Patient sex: M
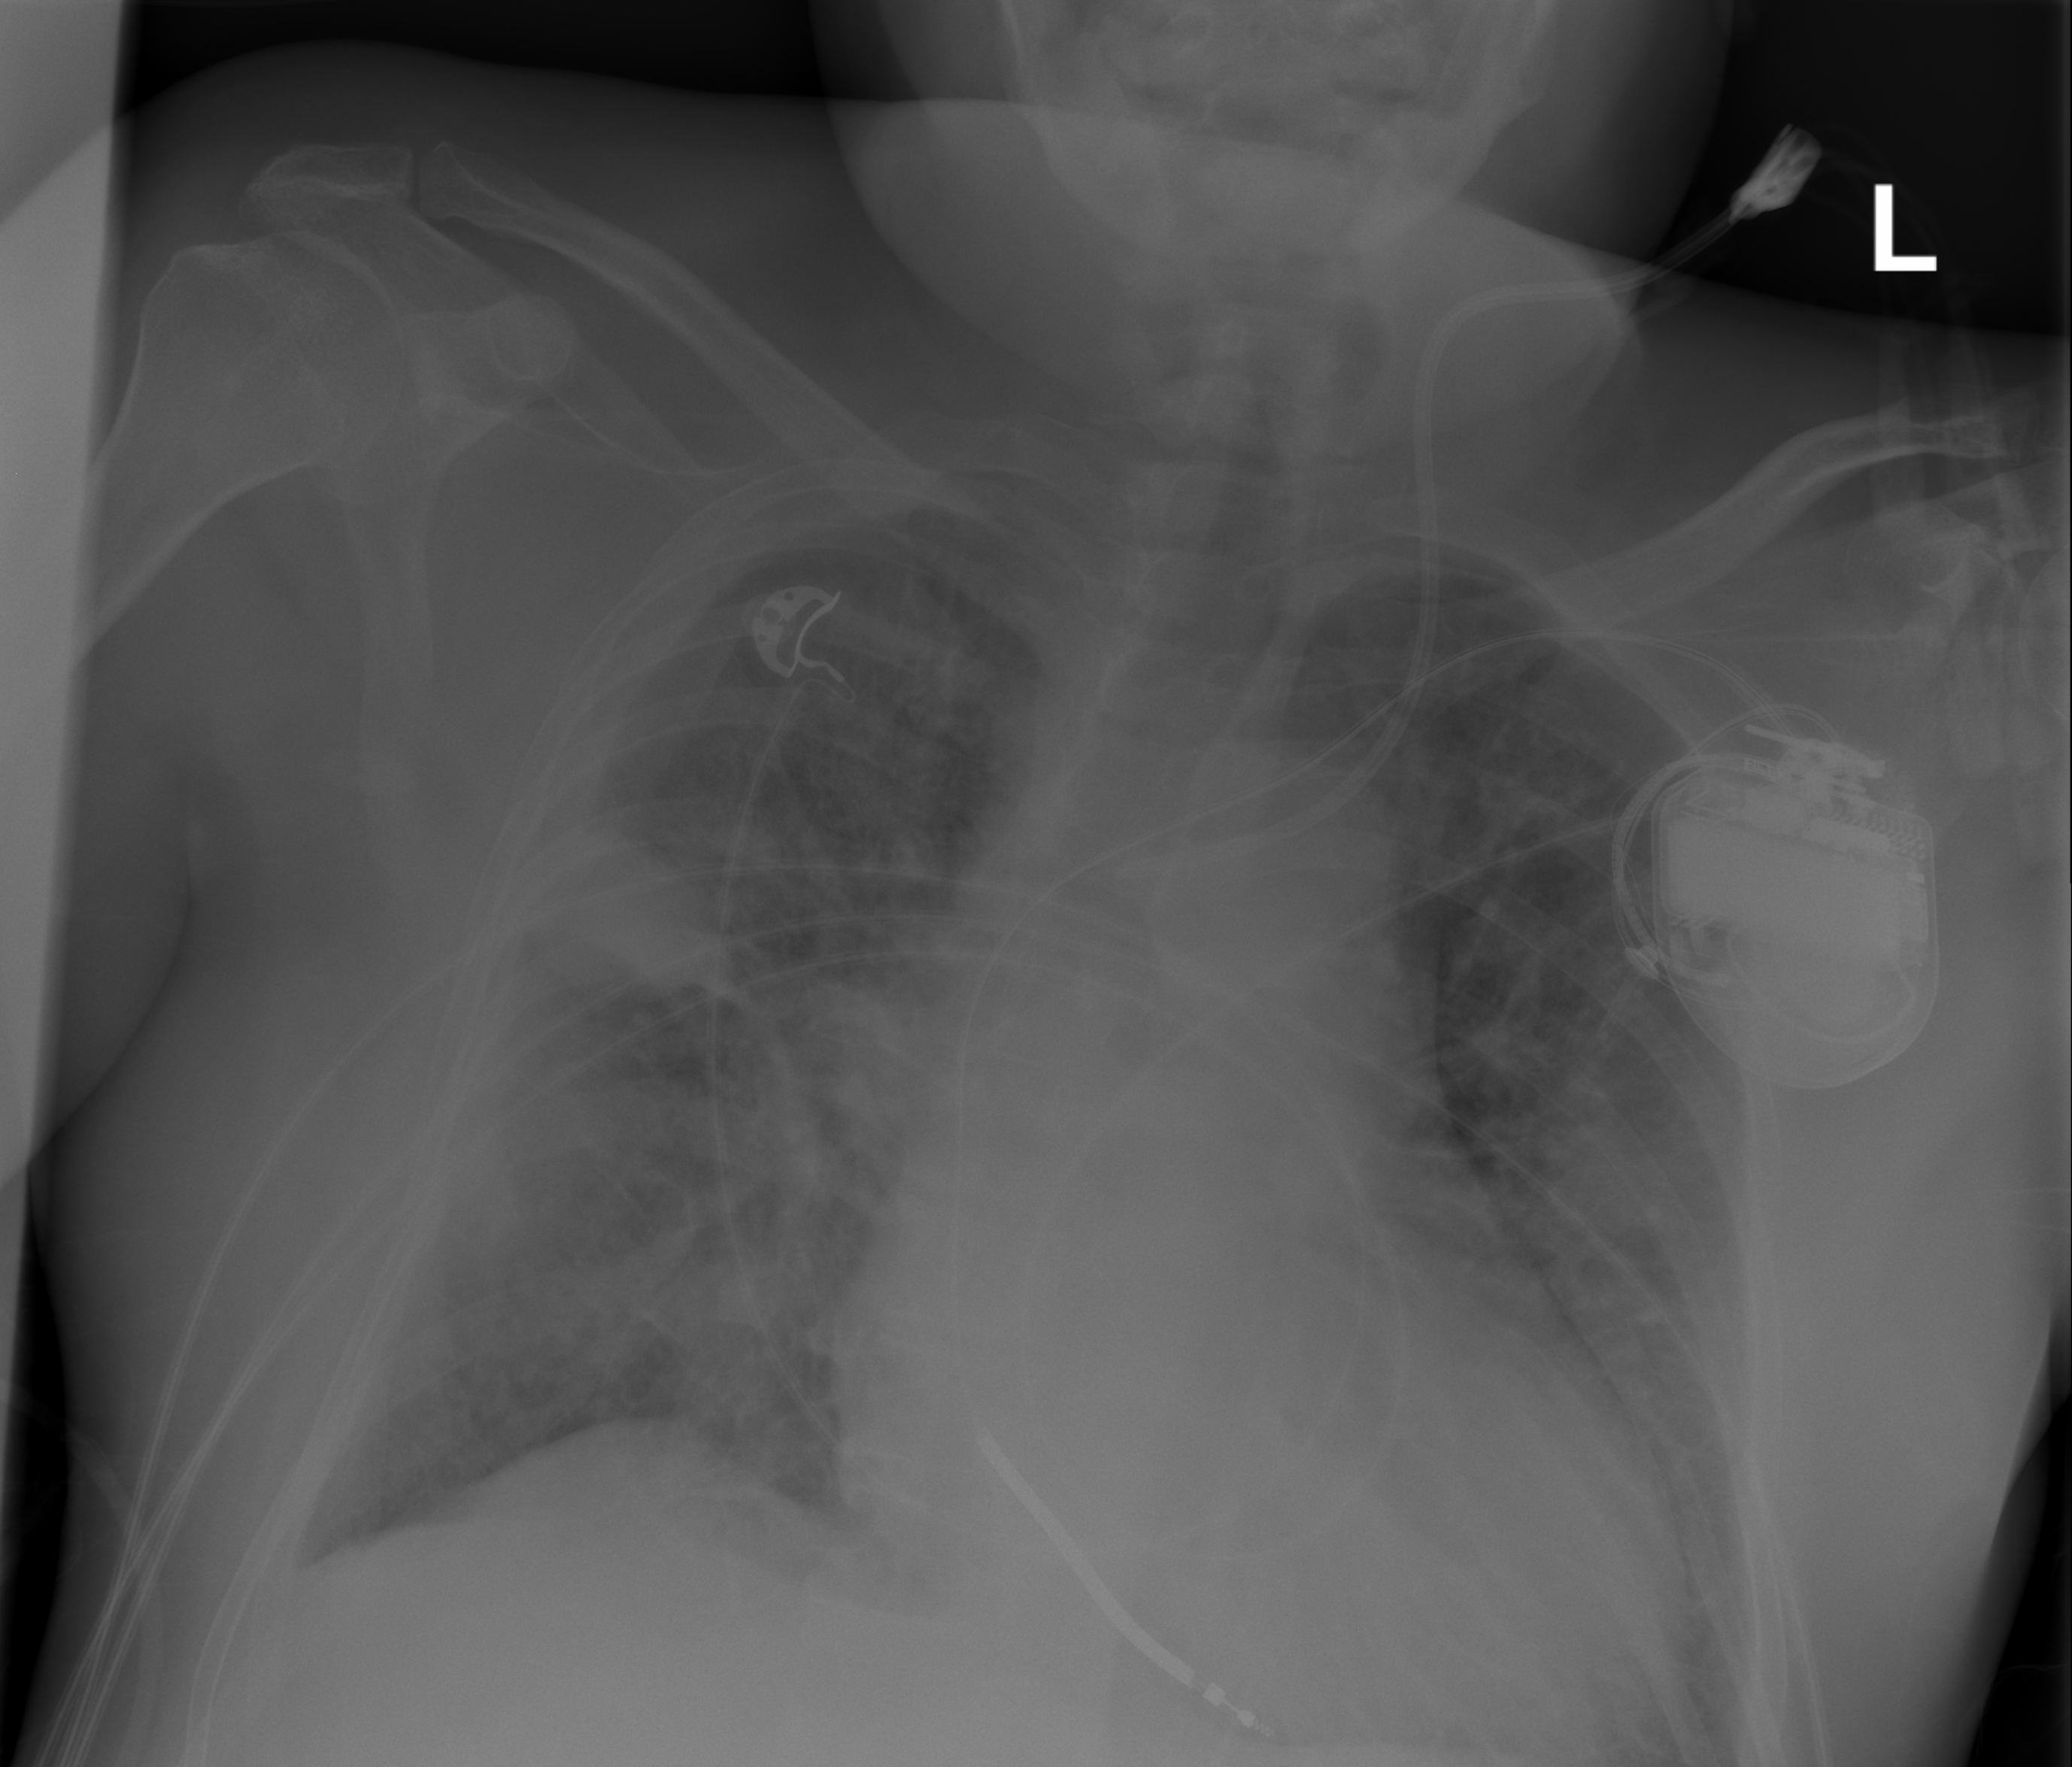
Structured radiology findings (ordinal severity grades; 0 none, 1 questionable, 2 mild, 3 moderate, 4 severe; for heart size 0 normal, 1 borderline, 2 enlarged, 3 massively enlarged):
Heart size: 2
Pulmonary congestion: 3
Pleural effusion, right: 3
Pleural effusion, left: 0
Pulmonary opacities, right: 2
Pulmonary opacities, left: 2
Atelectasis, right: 2
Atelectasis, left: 2